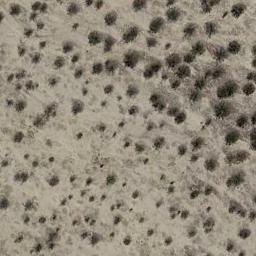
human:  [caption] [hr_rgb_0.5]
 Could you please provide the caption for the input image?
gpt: In this jungle, Only the little vegetation can be seen .

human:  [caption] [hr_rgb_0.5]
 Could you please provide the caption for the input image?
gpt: The chaparral is consist of sparse bushes .

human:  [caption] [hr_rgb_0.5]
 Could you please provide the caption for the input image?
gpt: Some disconnected chaparrals grow in the desert .

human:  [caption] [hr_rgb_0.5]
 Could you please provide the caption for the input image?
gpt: Chaparral is evenly distributed on the sand .

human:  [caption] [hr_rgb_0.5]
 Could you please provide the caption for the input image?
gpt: The vegetation in the upper right of the chaparral is larger than in the lower left .